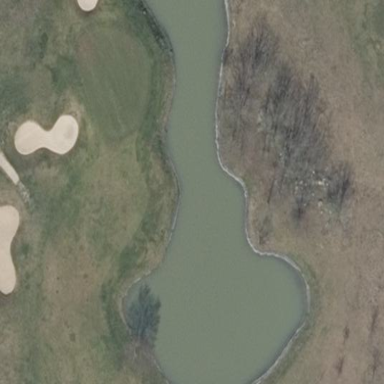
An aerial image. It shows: Scenic view of water hazard on golf course. The natural water feature adds beauty to the landscape.